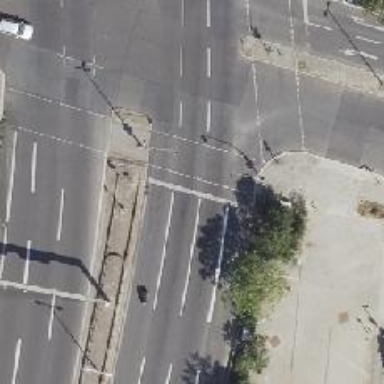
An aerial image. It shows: Road with traffic signals.